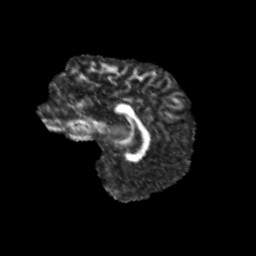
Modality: FA
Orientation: sagittal
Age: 11
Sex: male
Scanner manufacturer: siemens
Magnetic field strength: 3 T
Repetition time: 3.8 s
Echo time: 0.07 s